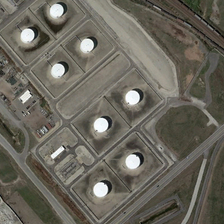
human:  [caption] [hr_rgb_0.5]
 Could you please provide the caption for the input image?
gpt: eight storage tanks are surrounded by green meadows .

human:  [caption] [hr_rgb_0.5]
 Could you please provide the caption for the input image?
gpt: eight storage tanks are surrounded by green meadows .

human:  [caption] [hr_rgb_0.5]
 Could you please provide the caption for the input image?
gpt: eight white cylindrical buildings .

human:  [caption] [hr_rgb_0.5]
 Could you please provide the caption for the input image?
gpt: there are a few buildings on the grey dust .

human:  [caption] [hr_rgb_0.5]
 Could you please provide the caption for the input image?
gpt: there are a few buildings on the grey dust .